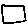
Label: square